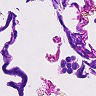
Metastatic tissue present: no